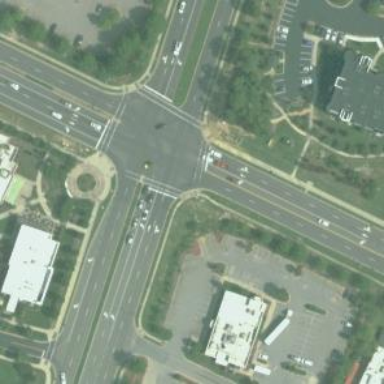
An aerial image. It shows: Marked road crossing.